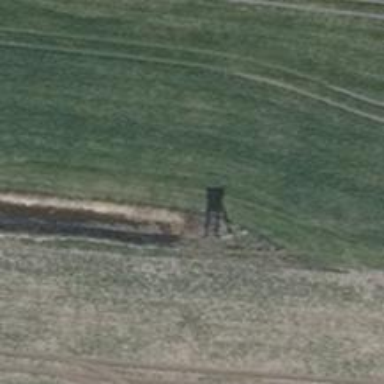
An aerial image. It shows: Hunting stand.